Question: I have a vector of data, which contains integers in the range -20 20.
Bellow is a plot with the values:

This is a sample of 96 elements from the vector data. The majority of the elements are situated in the interval -2, 2, as can be seen from the above plot.
I want to eliminate the noise from the data. I want to eliminate the low amplitude peaks, and keep the high amplitude peak, namely, peaks like the one at index 74.
Basically, I just want to increase the contrast between the high amplitude peaks and low amplitude peaks, and if it would be possible to eliminate the low amplitude peaks.
Could you please suggest me a way of doing this?
I have tried 'mapstd' function, but the problem is that it also normalizes that high amplitude peak.
I was thinking at using the wavelet transform toolbox, but I don't know exact how to reconstruct the data from the wavelet decomposition coefficients.
Can you recommend me a way of doing this?
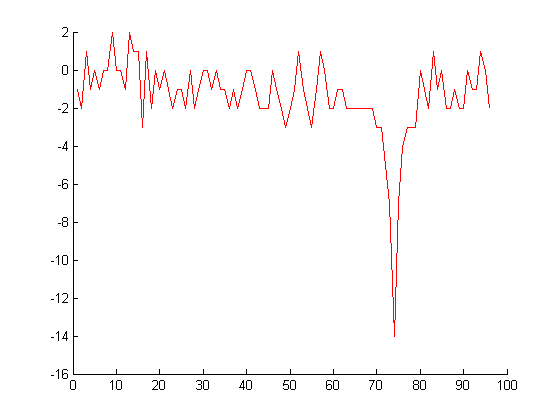
Answer: If it's for demonstrative purposes only, and you're not actually going to be using these scaled values for anything, I sometimes like to increase contrast in the following way:
'''
% your data is in variable 'a'
plot(a.*abs(a)/max(abs(a)))
'''
edit: since we're posting images, here's mine (before/after):